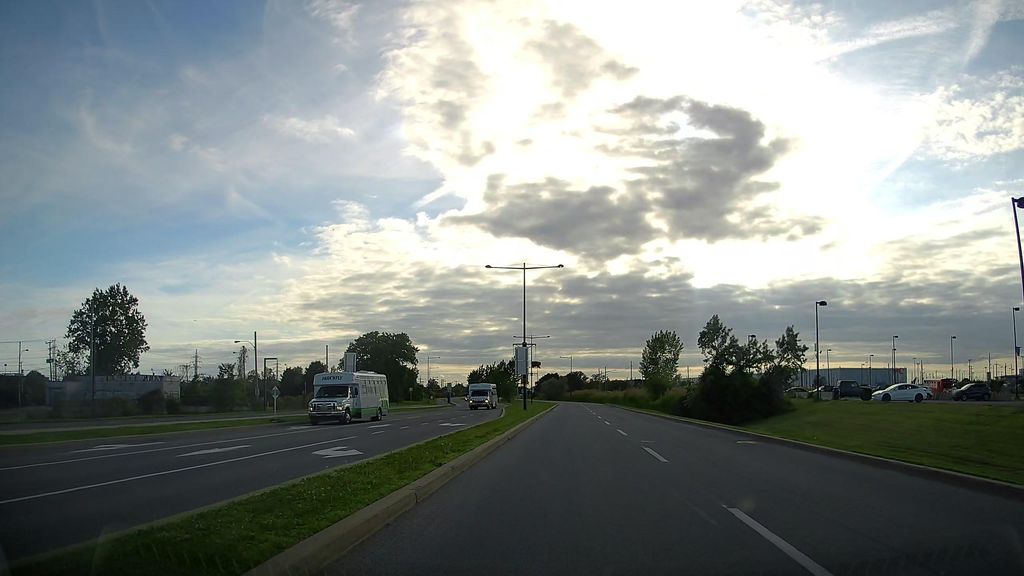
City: montreal